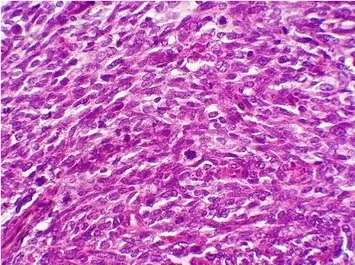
Tumor cells showing severe nuclear atypia with mitoses (hematoxylin and eosin stain, original magnification x 400).
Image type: pathology (h&e)